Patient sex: M
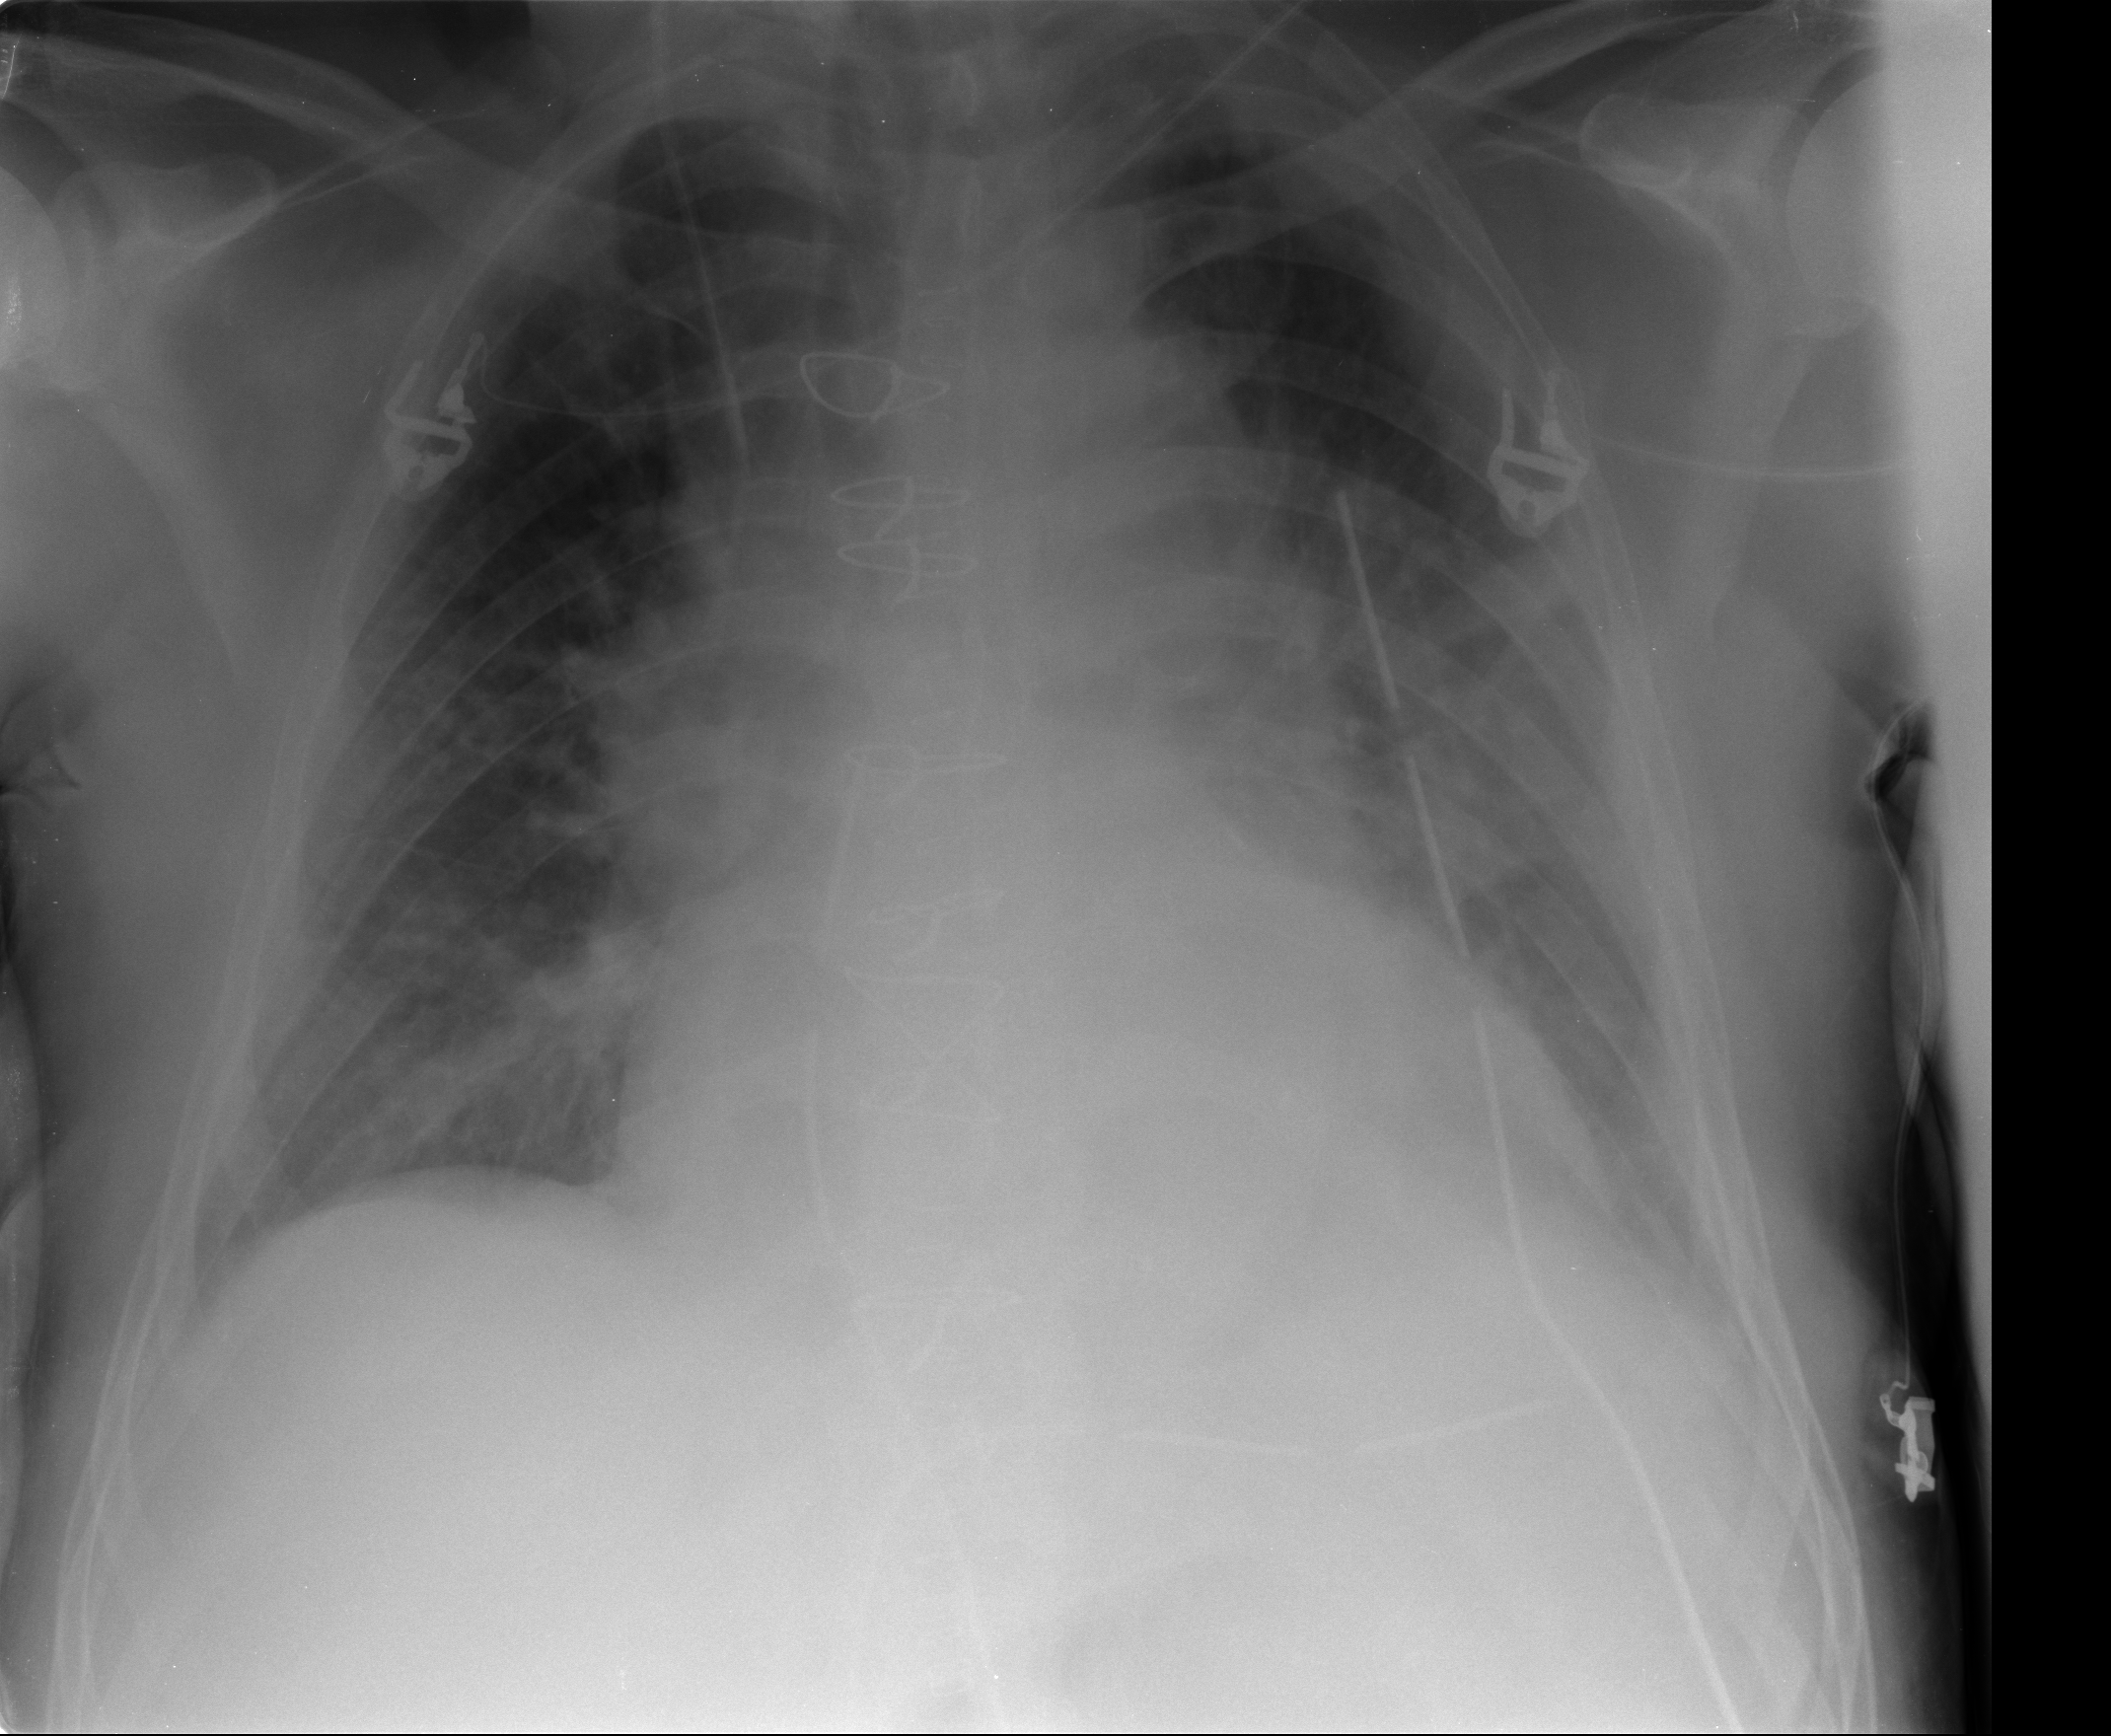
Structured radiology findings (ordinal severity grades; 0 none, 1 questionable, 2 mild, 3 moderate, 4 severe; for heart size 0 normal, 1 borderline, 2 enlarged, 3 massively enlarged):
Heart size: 2
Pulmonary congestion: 2
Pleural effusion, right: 0
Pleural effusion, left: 2
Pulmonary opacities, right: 1
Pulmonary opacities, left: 1
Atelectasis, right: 2
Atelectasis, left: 2